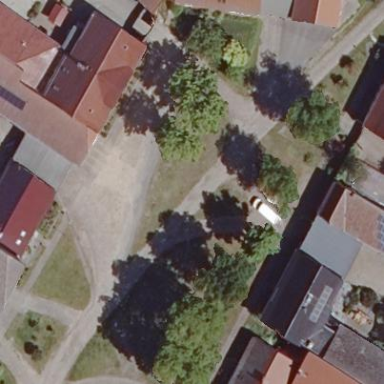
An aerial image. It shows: Village green area.